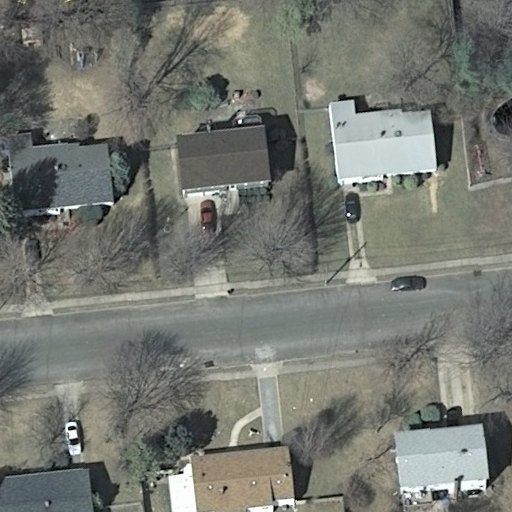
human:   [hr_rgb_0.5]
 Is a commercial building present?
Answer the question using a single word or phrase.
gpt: no

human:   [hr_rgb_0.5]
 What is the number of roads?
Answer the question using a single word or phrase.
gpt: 1

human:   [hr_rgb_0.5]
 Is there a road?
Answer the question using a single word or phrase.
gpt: yes

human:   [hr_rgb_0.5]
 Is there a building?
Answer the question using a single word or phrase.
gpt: yes

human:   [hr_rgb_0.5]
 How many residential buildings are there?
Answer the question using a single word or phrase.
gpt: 7

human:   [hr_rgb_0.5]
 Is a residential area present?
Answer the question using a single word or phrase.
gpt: yes

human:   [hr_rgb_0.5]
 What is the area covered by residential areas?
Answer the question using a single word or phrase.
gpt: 10611m2

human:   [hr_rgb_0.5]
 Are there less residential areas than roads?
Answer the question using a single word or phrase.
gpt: no

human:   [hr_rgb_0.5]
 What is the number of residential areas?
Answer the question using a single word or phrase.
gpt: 1

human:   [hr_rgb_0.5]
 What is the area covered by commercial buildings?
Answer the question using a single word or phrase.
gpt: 0m2

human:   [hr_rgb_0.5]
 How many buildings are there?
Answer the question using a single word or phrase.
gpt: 7

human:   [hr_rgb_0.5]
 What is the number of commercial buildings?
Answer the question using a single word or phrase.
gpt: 0

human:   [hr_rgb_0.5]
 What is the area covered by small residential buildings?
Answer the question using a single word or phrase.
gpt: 97m2

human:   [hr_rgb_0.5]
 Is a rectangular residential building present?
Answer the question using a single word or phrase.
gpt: yes

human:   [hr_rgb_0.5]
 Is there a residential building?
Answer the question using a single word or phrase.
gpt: yes

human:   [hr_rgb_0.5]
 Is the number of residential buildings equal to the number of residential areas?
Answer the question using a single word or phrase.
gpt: no

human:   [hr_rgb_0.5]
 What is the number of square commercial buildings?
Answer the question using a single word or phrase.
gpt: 0

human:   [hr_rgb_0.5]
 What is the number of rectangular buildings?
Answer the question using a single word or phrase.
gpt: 3

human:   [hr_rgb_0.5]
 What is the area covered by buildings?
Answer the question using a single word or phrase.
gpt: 1269m2

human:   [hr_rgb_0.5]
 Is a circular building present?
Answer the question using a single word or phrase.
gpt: no

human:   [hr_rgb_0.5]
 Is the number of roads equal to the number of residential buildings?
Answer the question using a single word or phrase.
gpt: no

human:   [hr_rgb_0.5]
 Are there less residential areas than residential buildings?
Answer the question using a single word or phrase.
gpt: yes

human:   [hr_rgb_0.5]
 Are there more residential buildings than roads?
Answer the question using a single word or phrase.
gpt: yes

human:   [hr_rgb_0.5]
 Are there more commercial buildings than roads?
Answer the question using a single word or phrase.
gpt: no

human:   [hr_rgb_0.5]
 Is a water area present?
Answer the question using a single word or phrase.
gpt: no

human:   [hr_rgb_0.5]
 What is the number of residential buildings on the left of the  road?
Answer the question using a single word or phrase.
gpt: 2

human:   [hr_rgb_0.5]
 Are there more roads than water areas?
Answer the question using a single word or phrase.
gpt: yes

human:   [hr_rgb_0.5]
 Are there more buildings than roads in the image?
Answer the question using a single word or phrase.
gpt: yes

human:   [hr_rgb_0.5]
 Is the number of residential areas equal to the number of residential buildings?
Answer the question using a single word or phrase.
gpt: no

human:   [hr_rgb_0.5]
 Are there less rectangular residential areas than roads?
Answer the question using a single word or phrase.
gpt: no

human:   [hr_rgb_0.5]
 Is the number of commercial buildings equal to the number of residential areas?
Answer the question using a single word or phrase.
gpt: no

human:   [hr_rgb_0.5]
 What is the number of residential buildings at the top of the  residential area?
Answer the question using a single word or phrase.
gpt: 4

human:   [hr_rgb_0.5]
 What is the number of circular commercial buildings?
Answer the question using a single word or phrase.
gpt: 0

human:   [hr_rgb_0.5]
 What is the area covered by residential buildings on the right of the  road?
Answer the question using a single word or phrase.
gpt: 541m2

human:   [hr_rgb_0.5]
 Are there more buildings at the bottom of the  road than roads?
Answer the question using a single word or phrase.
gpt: yes

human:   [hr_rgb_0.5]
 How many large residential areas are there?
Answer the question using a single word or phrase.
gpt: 1

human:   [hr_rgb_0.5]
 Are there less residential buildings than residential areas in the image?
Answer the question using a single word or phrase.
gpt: no

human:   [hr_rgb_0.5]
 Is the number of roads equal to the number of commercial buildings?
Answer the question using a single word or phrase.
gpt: no

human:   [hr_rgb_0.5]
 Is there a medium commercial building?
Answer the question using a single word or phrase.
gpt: no

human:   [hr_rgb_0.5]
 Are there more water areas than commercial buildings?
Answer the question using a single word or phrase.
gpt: no

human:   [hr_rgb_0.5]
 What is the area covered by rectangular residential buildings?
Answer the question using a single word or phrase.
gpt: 365m2

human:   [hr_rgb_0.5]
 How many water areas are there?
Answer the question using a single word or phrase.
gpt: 0

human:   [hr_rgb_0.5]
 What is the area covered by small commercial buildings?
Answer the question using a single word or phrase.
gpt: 0m2

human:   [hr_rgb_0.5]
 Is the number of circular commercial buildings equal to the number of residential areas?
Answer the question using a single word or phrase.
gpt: no

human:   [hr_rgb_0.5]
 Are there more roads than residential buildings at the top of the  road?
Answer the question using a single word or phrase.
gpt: no

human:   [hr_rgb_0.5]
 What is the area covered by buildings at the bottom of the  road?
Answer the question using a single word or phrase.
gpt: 421m2

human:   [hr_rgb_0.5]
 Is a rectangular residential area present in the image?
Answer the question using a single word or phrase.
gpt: yes

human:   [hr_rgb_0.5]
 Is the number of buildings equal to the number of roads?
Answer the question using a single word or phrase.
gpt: no

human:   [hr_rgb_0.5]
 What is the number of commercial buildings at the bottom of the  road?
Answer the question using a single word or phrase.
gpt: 0

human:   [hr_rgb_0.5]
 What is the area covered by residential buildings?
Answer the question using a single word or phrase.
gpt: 1269m2

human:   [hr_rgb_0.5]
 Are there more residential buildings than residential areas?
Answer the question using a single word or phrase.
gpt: yes

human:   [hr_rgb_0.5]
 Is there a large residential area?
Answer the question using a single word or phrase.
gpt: yes

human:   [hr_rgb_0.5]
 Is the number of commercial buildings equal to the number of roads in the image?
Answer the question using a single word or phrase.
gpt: no

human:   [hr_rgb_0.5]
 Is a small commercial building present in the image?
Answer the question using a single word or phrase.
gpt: no

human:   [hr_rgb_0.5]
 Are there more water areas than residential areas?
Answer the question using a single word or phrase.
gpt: no

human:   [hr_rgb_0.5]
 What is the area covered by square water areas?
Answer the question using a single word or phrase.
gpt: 0m2

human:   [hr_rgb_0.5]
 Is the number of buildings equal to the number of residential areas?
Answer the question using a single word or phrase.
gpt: no

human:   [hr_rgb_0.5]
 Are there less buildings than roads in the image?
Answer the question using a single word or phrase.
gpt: no

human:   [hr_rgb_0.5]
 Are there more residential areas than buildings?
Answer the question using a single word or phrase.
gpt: no

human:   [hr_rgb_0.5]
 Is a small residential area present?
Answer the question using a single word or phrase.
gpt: no

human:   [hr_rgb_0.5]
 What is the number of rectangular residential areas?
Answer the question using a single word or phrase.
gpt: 1

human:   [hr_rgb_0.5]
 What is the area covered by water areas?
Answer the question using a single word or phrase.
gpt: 0m2

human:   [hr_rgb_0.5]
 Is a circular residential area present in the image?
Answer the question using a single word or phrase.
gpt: no

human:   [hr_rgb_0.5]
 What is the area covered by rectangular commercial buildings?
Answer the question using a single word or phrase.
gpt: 0m2